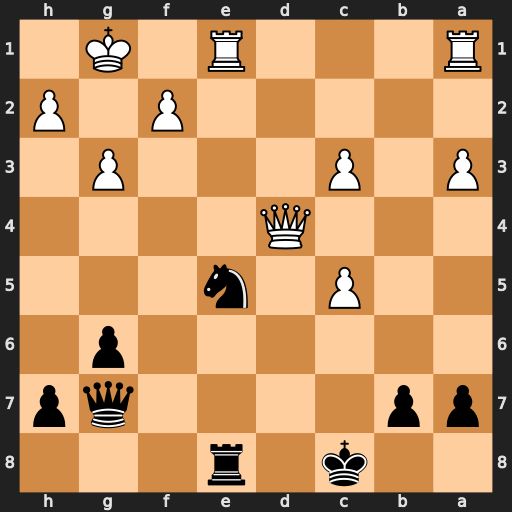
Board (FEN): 2k1r3/pp4qp/6p1/2P1n3/3Q4/P1P3P1/5P1P/R3R1K1
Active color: b
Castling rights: -
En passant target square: -
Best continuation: Nf3+ Kg2 Nxd4 Rxe8+ Kd7